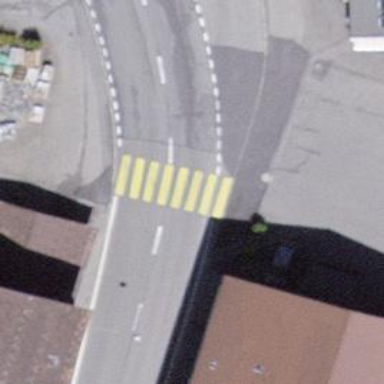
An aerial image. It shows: Bus stop along the road.